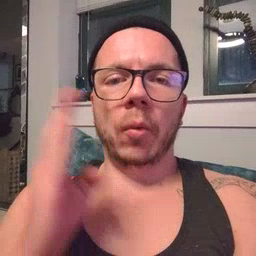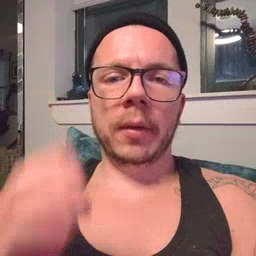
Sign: open